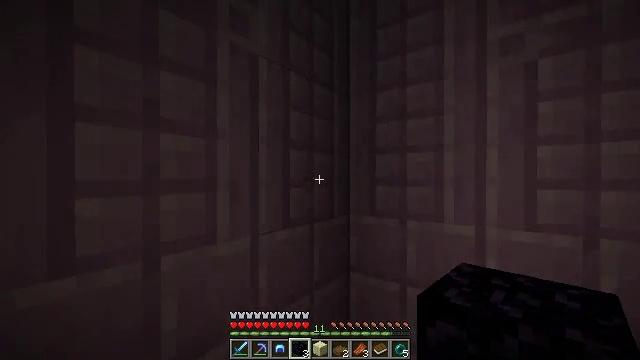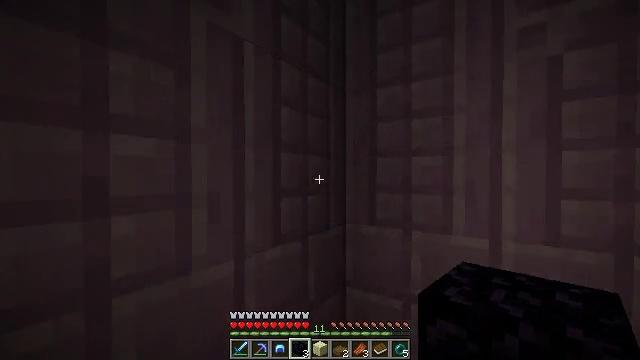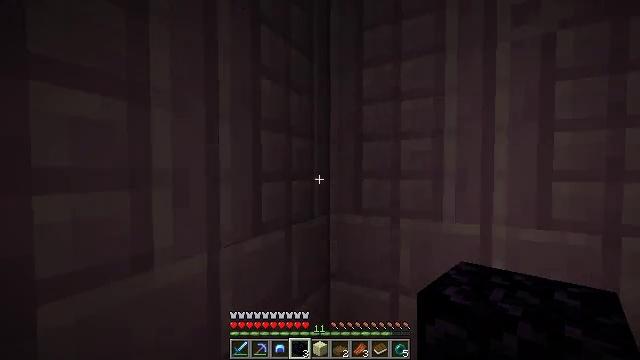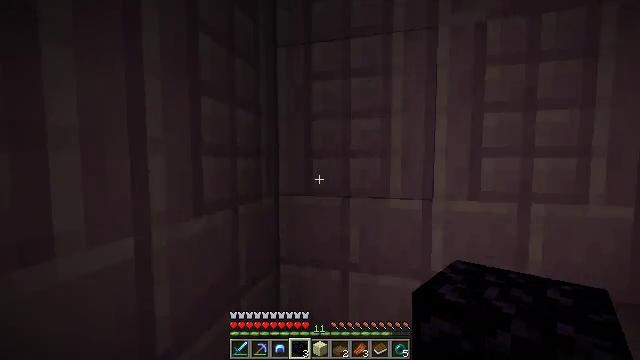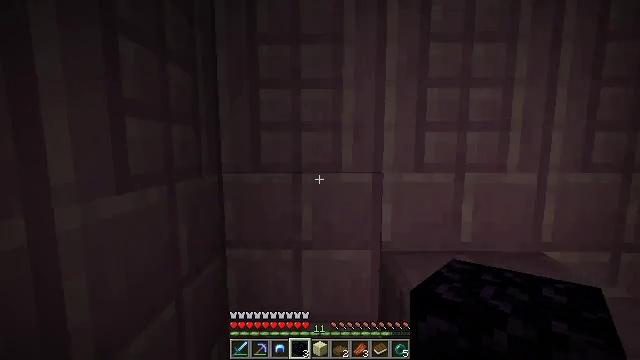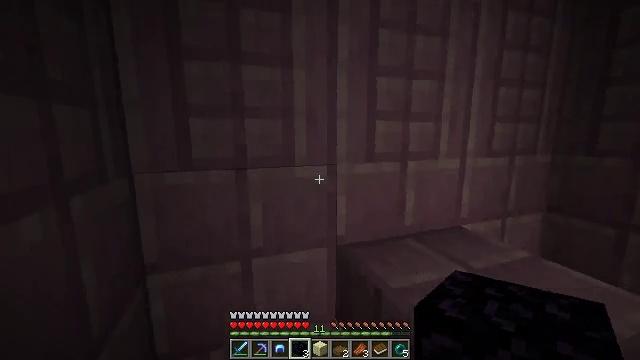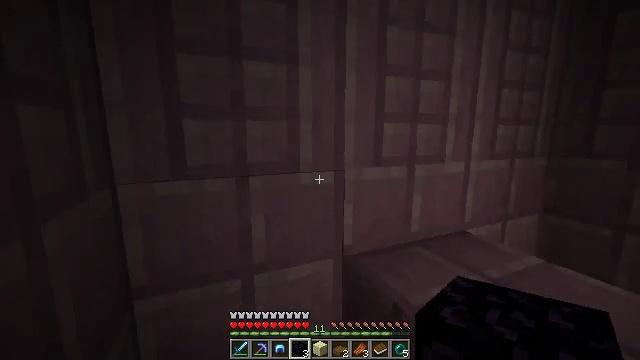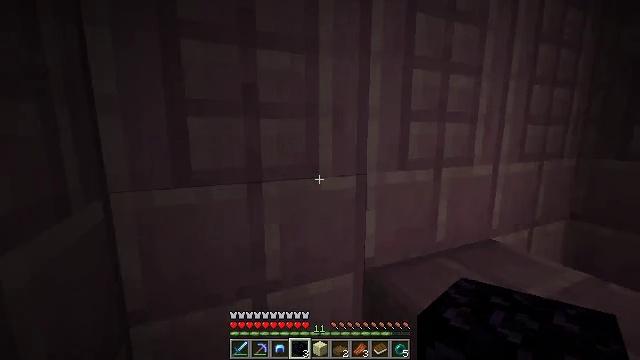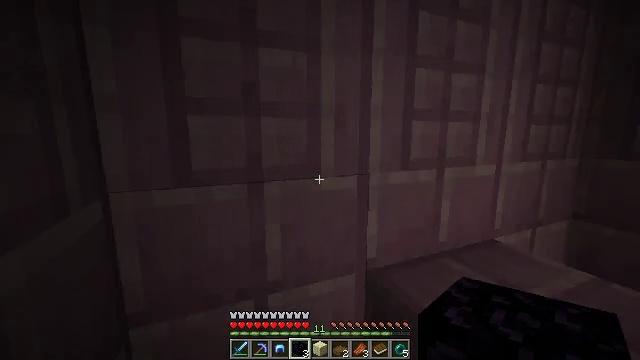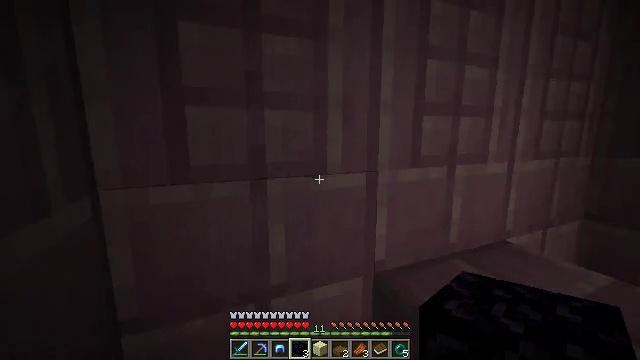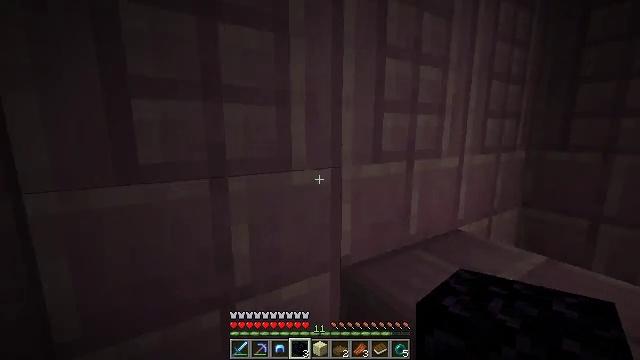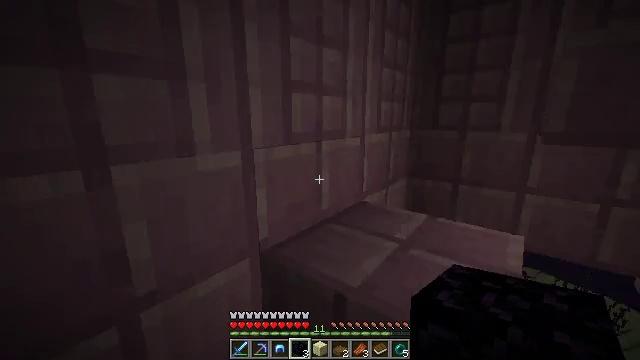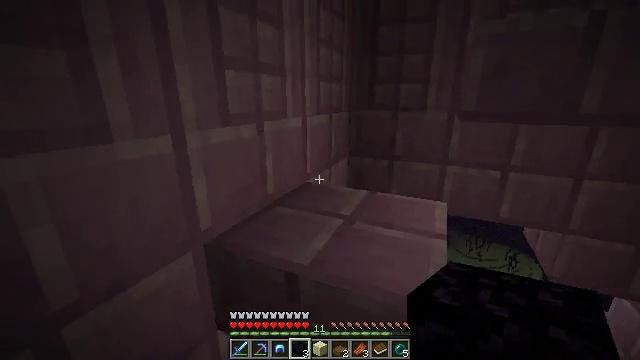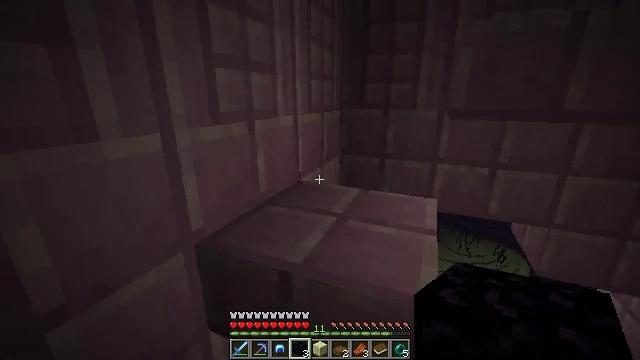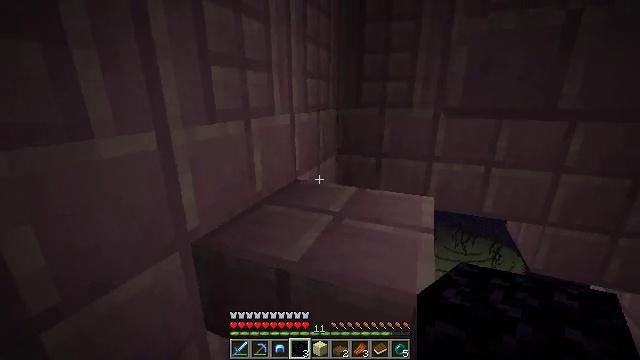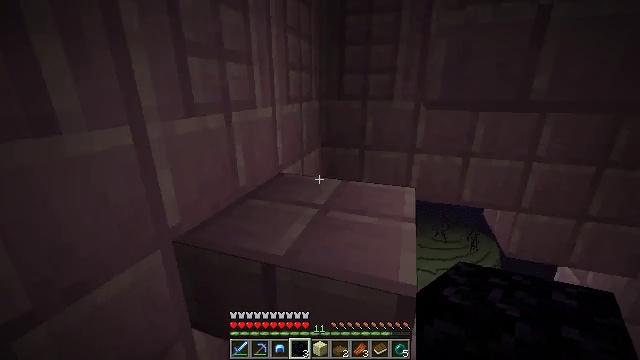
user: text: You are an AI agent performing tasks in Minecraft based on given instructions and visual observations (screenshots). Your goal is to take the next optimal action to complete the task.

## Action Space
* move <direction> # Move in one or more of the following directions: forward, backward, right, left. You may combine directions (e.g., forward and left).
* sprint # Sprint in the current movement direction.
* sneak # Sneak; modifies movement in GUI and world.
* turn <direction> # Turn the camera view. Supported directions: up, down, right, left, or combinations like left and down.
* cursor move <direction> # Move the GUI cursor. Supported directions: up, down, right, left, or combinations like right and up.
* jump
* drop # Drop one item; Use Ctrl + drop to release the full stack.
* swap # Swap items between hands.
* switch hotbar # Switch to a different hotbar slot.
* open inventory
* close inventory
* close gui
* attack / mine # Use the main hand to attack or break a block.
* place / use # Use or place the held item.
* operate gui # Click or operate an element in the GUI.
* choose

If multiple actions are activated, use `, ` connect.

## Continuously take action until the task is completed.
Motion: motion action
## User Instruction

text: Collect the purpur slab after breaking it.
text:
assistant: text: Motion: move forward and move left, turn right
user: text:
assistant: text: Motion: move forward and move left, turn right
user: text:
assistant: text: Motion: move forward and move left, turn right and down
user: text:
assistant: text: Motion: move forward and move left, turn right and down
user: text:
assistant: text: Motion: move forward and move left, turn right and down
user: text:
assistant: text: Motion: move forward and move left, turn right
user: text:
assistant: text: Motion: no_op
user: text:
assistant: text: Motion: no_op
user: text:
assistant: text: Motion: no_op
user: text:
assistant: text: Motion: turn right
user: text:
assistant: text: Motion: turn right and down
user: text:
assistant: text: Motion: turn right and down
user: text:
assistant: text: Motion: turn right
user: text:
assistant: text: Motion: no_op
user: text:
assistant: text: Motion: turn right and down
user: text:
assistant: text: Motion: turn right
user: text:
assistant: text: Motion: no_op
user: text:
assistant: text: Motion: move forward, turn right
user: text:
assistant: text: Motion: move forward, turn right
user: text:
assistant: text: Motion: move forward
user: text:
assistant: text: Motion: move forward, jump
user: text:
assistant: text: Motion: move forward, jump
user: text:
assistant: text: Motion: move forward, turn left, jump
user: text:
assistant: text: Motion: move forward, jump
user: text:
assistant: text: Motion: move forward, jump
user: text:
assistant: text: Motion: move forward, turn right and down, jump
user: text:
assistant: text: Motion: move forward, turn right
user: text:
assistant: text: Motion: move forward and move left, turn right
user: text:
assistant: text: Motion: move forward and move left, turn right and up
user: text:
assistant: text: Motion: move forward and move left